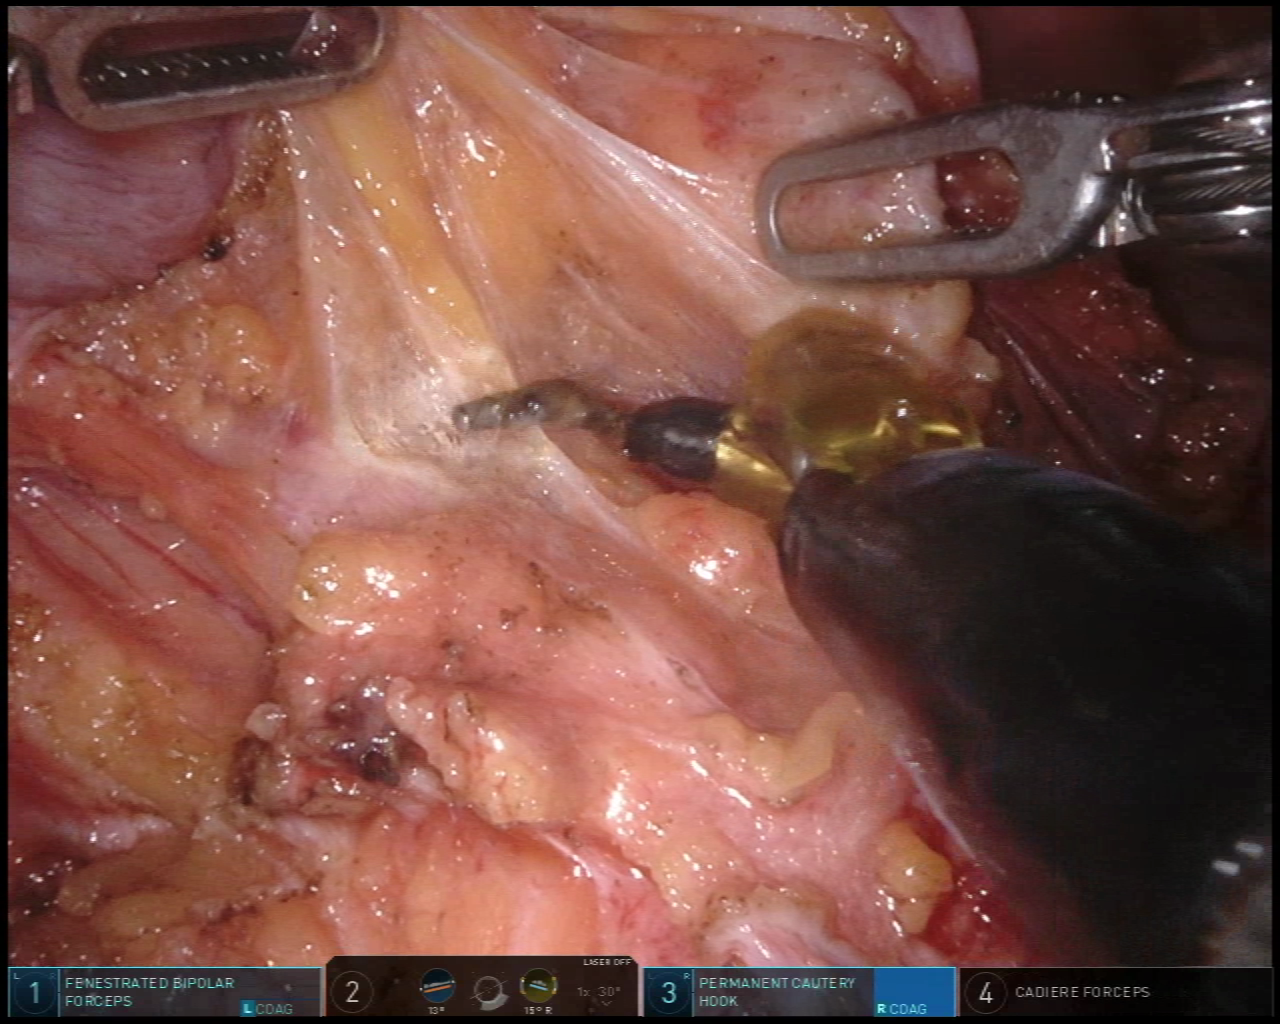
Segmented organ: ureter
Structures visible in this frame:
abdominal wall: yes
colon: no
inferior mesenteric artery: no
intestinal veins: no
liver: no
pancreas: no
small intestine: no
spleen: no
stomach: no
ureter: yes
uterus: no
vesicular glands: no